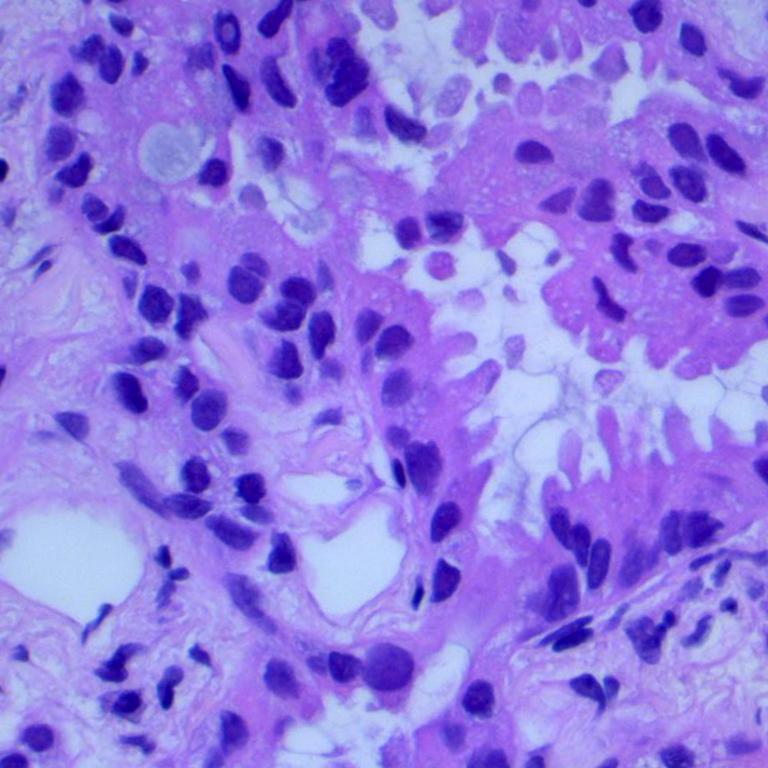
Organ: lung
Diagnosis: adenocarcinomas